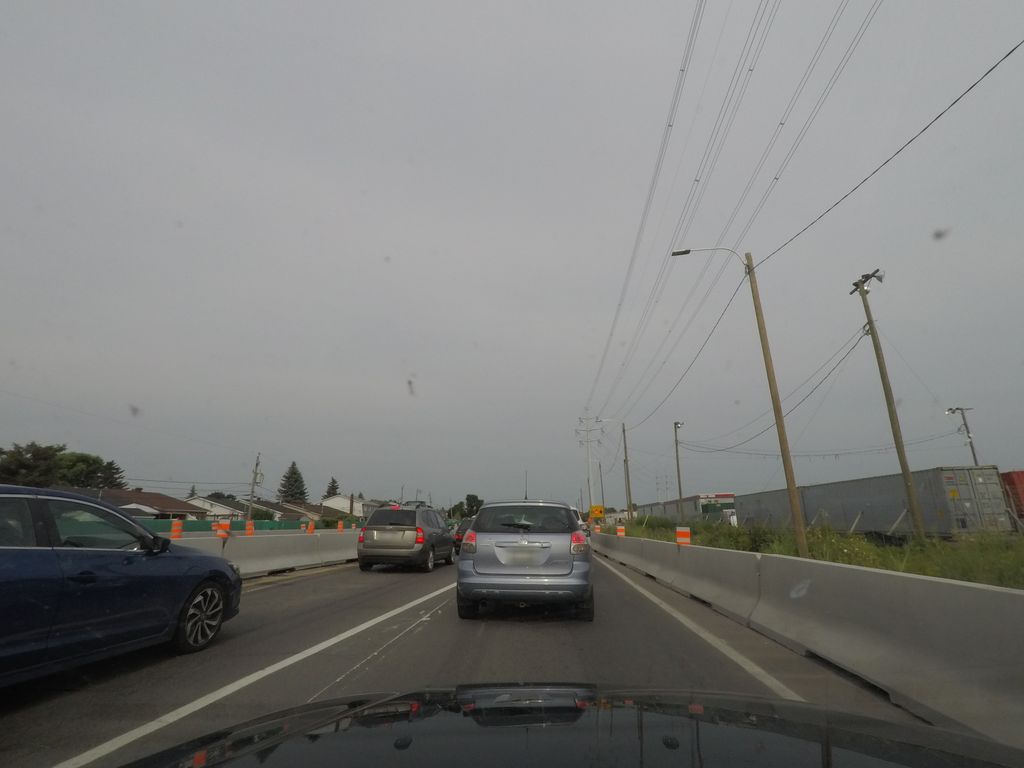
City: montreal